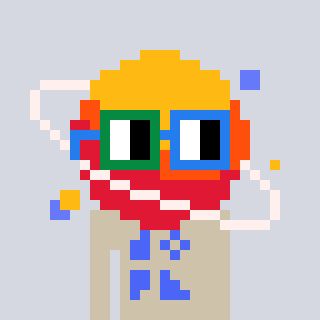
a pixel art character with square green and blue glasses, a saturn-shaped head and a bege-colored body on a cool background